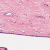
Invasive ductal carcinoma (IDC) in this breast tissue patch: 0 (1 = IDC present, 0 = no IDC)